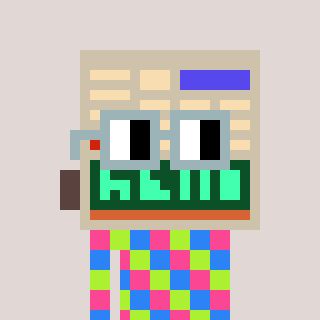
a pixel art character with square dark gray glasses, a calculator-shaped head and a foggrey-colored body on a warm background